Question: I am implementing telenor easypay API, Which consist of two Webservices to the first one I post my store id and other information which give me successful response with Auth_token and postbackurl.When I post the auth token and postback url to the next webservice URL 'https://easypaystg.easypaisa.com.pk/easypay/Confirm.jsf' it redirects me to easypaisa checkout screen which show me the following error on easypay checkout screen.

My code:
'''
private class PostTask extends AsyncTask < String, String, String > {
@Override
protected void onPreExecute() {
super.onPreExecute();
mBT.setEnabled(false);
}
@Override
protected String doInBackground(String...data) {
OkHttpClient client; // = new OkHttpClient();
client = getUnsafeOkHttpClient();
client.setHostnameVerifier(new HostnameVerifier() {
@Override
public boolean verify(String hostname, SSLSession session) {
return true;
}
});
MediaType mediaType = MediaType.parse("application/x-www-form-urlencoded");
RequestBody body = RequestBody.create(mediaType, "amount=10&orderRefNum=110&storeId=xxxx&postBackURL=https://www.jeevaysehat.com/");
Request request = new Request.Builder()
.url("https://easypaystg.easypaisa.com.pk/easypay/Index.jsf")
.post(body)
.addHeader("content-type", "application/x-www-form-urlencoded")
.addHeader("cache-control", "no-cache")
.build();
Response response = null;
String resp = null;
try {
response = client.newCall(request).execute();
resp = response.body().string();
} catch (IOException e) {
e.printStackTrace();
}
//return resp;
return response.request().url().toString();
}
@Override
protected void onPostExecute(String s) {
super.onPostExecute(s);
Log.e("data", s);
try {
mBT.setEnabled(true);
String[] ist = s.split("=");
String[] snd = ist[1].split("&");
Token = snd[0];
Log.e("token", Token);
Log.e("posturl", ist[2]);
pburl = ist[2];
medPost.setText(pburl);
medtoken.setText(Token);
// Log.e("pburl", pburl);
/* Intent ii = new Intent(MainActivity.this, Payment_details.class);
ii.putExtra("data", token);
startActivity(ii);*/
//http://jeevaysehat.com/?auth_token=260915100358342650147434472217522869797&postBackURL=http%3A%2F%2Fjeevaysehat.com%2F
} catch (Exception e) {
}
}
}
private class PostTask1 extends AsyncTask < String, String, String > {
String mtoken;
String PBURL;
public PostTask1(String token, String pb) {
mtoken = token;
PBURL = pb;
}
@Override
protected String doInBackground(String...data) {
OkHttpClient client; // = new OkHttpClient();
client = getUnsafeOkHttpClient();
client.setHostnameVerifier(new HostnameVerifier() {
@Override
public boolean verify(String hostname, SSLSession session) {
return true;
}
});
MediaType mediaType = MediaType.parse("application/x-www-form-urlencoded");
RequestBody body = RequestBody.create(mediaType, "auth_token=" + mtoken + "&postBackURL=https://www.jeevaysehat.com/");
Request request = new Request.Builder()
.url("https://easypaystg.easypaisa.com.pk/easypay/Confirm.jsf")
.post(body)
.addHeader("content-type", "application/x-www-form-urlencoded")
.addHeader("cache-control", "no-cache")
.build();
Response response = null;
String resp = null;
try {
response = client.newCall(request).execute();
resp = response.body().string();
} catch (Exception e) {
e.printStackTrace();
}
return response.request().url().toString();
}
@Override
protected void onPostExecute(String s) {
super.onPostExecute(s);
Log.e("data", s);
//here i redirect to webview activity
Intent ii = new Intent(MainActivity.this, Payment_details.class);
ii.putExtra("data", s);
startActivity(ii);
// Intent browserIntent = new Intent(Intent.ACTION_VIEW, Uri.parse(s));
// startActivity(browserIntent);
}
}
'''
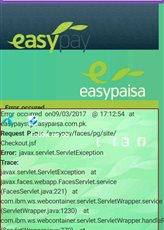
Answer: I have solved the issue and implemented Telenor easypay API, The magic is we will do all the things in webview... using webview will post data to first URL it will return auth_token and postbackurl attached to the url... then post auth_token and postbackurl to the second URL in webview it will successfully land you on easypay checkout screen.
'''
public class Payment_details extends AppCompatActivity {
private WebView webView;
String postData = null;
private RelativeLayout mConfirm;
String data;
boolean isFirst = true;
@Override
protected void onCreate(Bundle savedInstanceState) {
super.onCreate(savedInstanceState);
setContentView(R.layout.payment_details);
mConfirm = (RelativeLayout) findViewById(R.id.pd_confirm);
webView = (WebView) findViewById(R.id.pdwebView);
data = "https://easypaystg.easypaisa.com.pk/easypay/Index.jsf";
Log.e("data", data);
try {
postData = URLEncoder.encode("amount", "UTF-8")
+ "=" + URLEncoder.encode("10", "UTF-8");
postData += "&" + URLEncoder.encode("storeId", "UTF-8") + "="
+ URLEncoder.encode("xxxx", "UTF-8");
postData += "&" + URLEncoder.encode("postBackURL", "UTF-8")
+ "=" + URLEncoder.encode("your post back url any url", "UTF-8");
postData += "&" + URLEncoder.encode("orderRefNum", "UTF-8")
+ "=" + URLEncoder.encode("1111", "UTF-8");
} catch (UnsupportedEncodingException e) {
e.printStackTrace();
}
webView.setWebViewClient(new MyWebViewClient());
WebSettings settings = webView.getSettings();
settings.setJavaScriptEnabled(true);
webView.postUrl(data, postData.getBytes());
}
private class MyWebViewClient extends WebViewClient {
@Override
public boolean shouldOverrideUrlLoading(WebView view, String url) {
view.loadUrl(url);
return true;
}
@Override
public void onPageFinished(WebView view, String url) {
super.onPageFinished(view, url);
Log.e("purl", url);
if(isFirst) {
isFirst = false;
String[] ist = url.split("=");
String[] snd = ist[1].split("&");
String Token = snd[0];
Log.e("token", Token);
Log.e("posturl", ist[2]);
secondredirect(Token, view);
}
}
@Override
public void onPageStarted(WebView view, String url, Bitmap favicon) {
super.onPageStarted(view, url, favicon);
}
@Override
public void onReceivedSslError(WebView view, SslErrorHandler handler, SslError error) {
handler.proceed();
}
}
@Override
public void onBackPressed() {
}
private void secondredirect(String token, WebView view){
String sData = null;
String sURL = "https://easypaystg.easypaisa.com.pk/easypay/Confirm.jsf";
try {
sData = URLEncoder.encode("auth_token", "UTF-8")
+ "=" + URLEncoder.encode(token, "UTF-8");
sData += "&" + URLEncoder.encode("postBackURL", "UTF-8") + "="
+ URLEncoder.encode("any url as a postback url", "UTF-8");
view.postUrl(sURL, sData.getBytes());
} catch (UnsupportedEncodingException e) {
e.printStackTrace();
}
}
}
'''